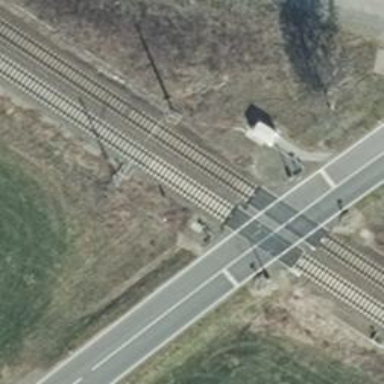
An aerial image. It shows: Railway signal.